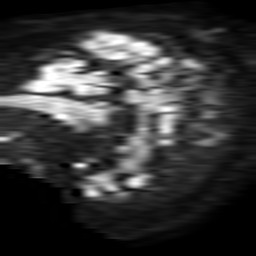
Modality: TRACE
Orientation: sagittal
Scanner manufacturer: philips
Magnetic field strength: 1.5 T
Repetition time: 3.139 s
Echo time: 0.06922 s